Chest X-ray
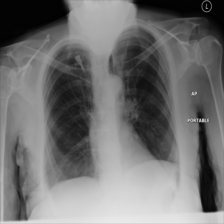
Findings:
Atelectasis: negative
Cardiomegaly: negative
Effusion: negative
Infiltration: negative
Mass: negative
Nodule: negative
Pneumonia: negative
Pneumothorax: negative
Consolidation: negative
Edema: negative
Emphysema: negative
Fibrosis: negative
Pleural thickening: negative
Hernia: negative